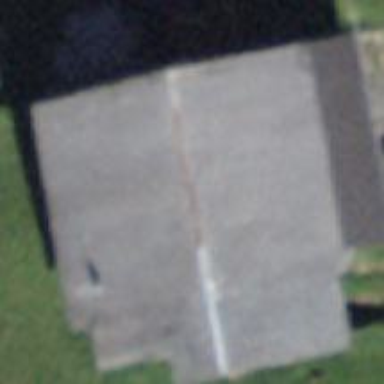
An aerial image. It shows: Rural barn.